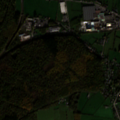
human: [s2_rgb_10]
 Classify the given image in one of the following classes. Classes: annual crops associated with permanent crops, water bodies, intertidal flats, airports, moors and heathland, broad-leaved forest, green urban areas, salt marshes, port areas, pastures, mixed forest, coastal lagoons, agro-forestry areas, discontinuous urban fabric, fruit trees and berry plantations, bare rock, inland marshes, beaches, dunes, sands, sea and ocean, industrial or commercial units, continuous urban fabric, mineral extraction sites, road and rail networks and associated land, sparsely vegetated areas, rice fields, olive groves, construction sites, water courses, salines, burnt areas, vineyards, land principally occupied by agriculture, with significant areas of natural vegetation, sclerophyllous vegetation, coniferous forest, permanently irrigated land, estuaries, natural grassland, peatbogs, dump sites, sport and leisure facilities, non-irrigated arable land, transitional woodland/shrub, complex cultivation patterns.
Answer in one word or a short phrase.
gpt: discontinuous urban fabric, pastures, complex cultivation patterns, broad-leaved forest